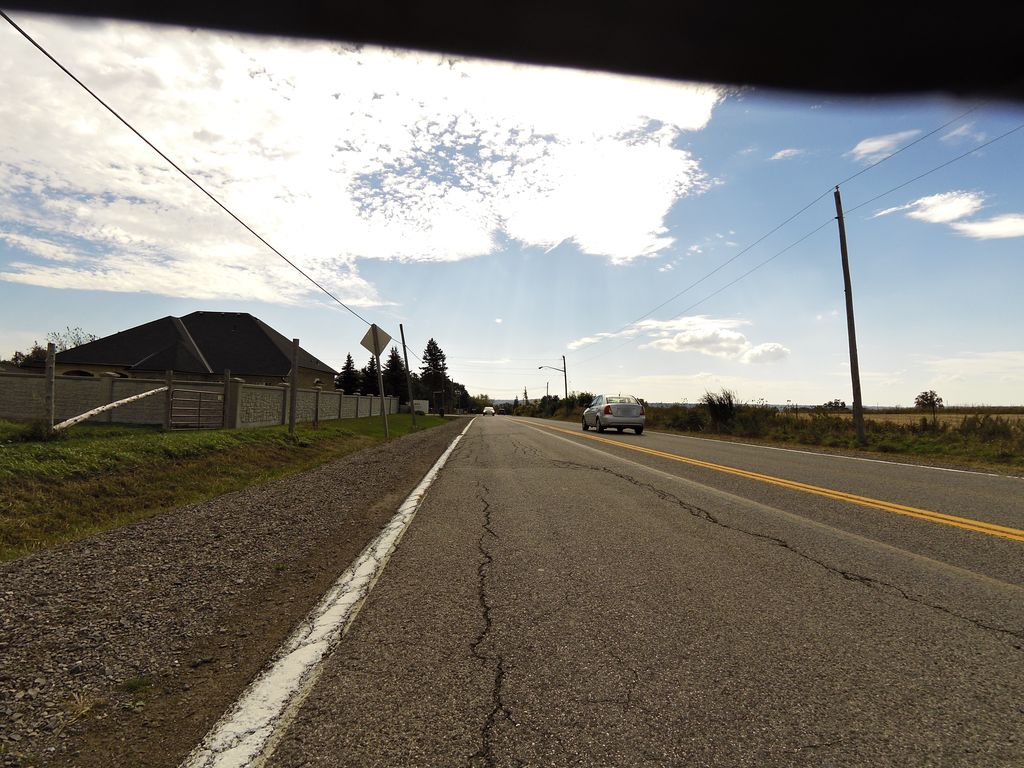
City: hamilton